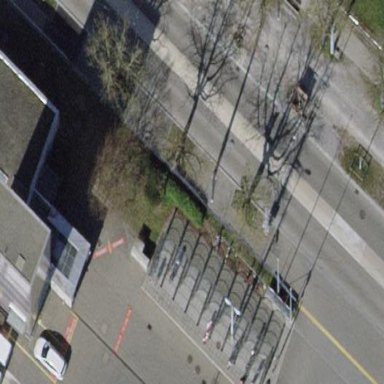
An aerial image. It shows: View of roof of building.